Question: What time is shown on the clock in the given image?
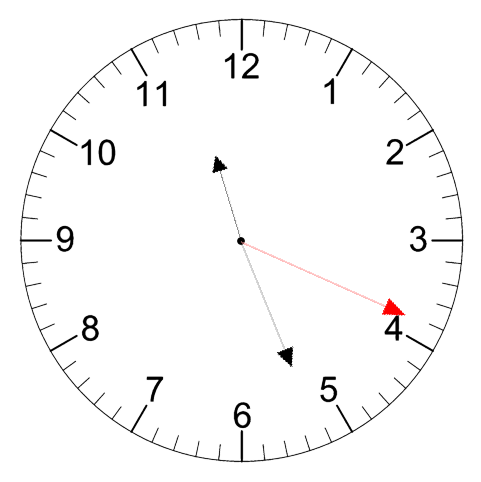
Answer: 11:26:19